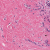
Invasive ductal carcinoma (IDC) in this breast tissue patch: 0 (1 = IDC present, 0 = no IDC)